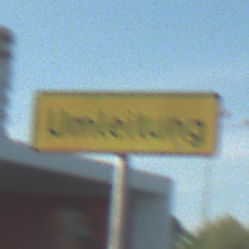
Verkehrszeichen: Umleitungsankuendigung
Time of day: MorningAfternoon
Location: Outdoor (Suburban)
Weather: PartlyCloudy
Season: NotSpecified
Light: Natural